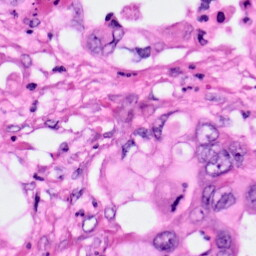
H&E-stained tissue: Pancreatic